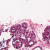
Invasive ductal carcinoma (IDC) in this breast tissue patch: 0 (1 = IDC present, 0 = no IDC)